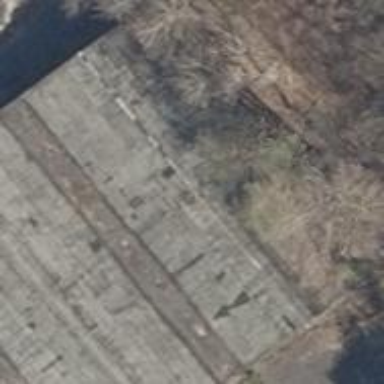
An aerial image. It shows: Ruins of building.